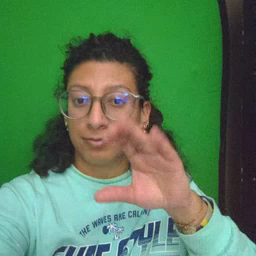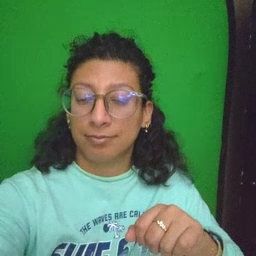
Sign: pizza